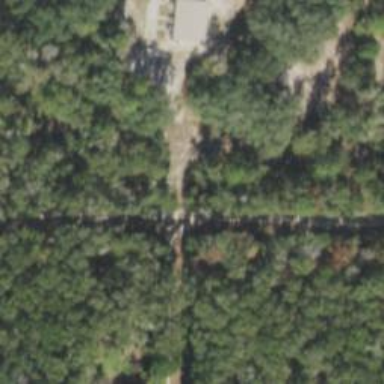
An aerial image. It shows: Street service road.